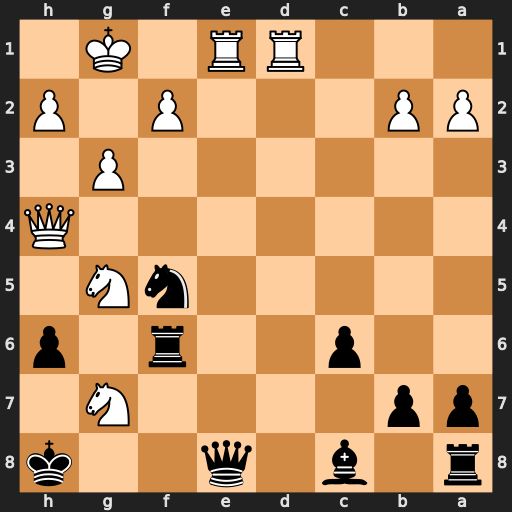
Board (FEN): r1b1q2k/pp4N1/2p2r1p/5nN1/7Q/6P1/PP3P1P/3RR1K1
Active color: b
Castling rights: -
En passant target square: -
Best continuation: Qxe1+ Rxe1 Nxh4